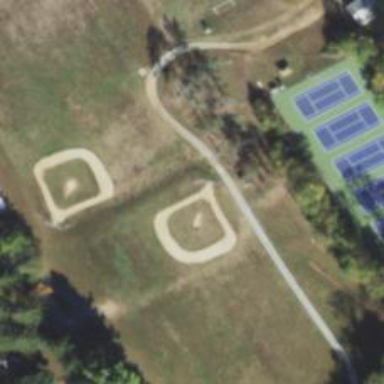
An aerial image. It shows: Baseball pitch for leisure and sports activities.